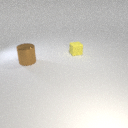
large brown metal cylinder in front of small yellow rubber cube